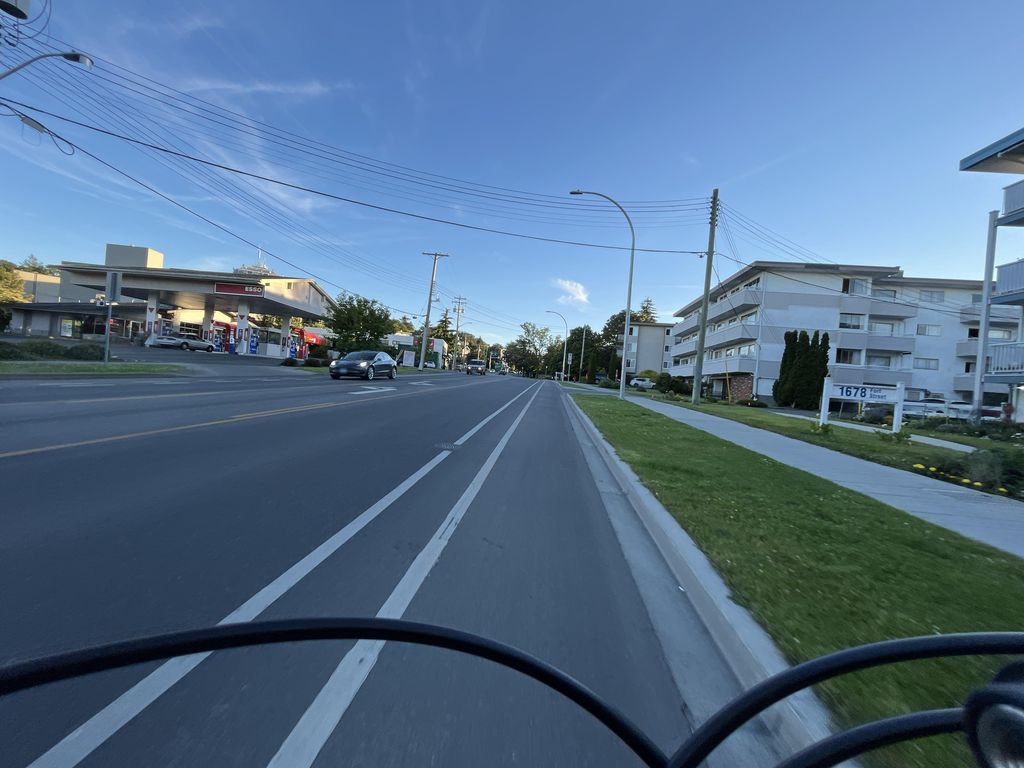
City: victoria